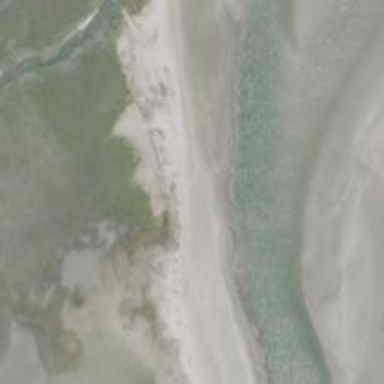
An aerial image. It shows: The image shows tidal environment.